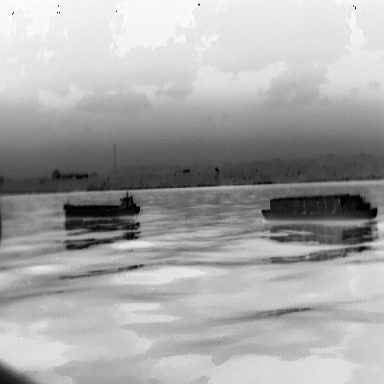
There are two objects shown in the infrared image, including a liner, and a fishing_boat.